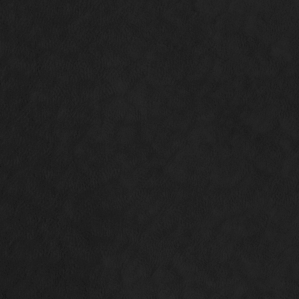
Label: non_frost